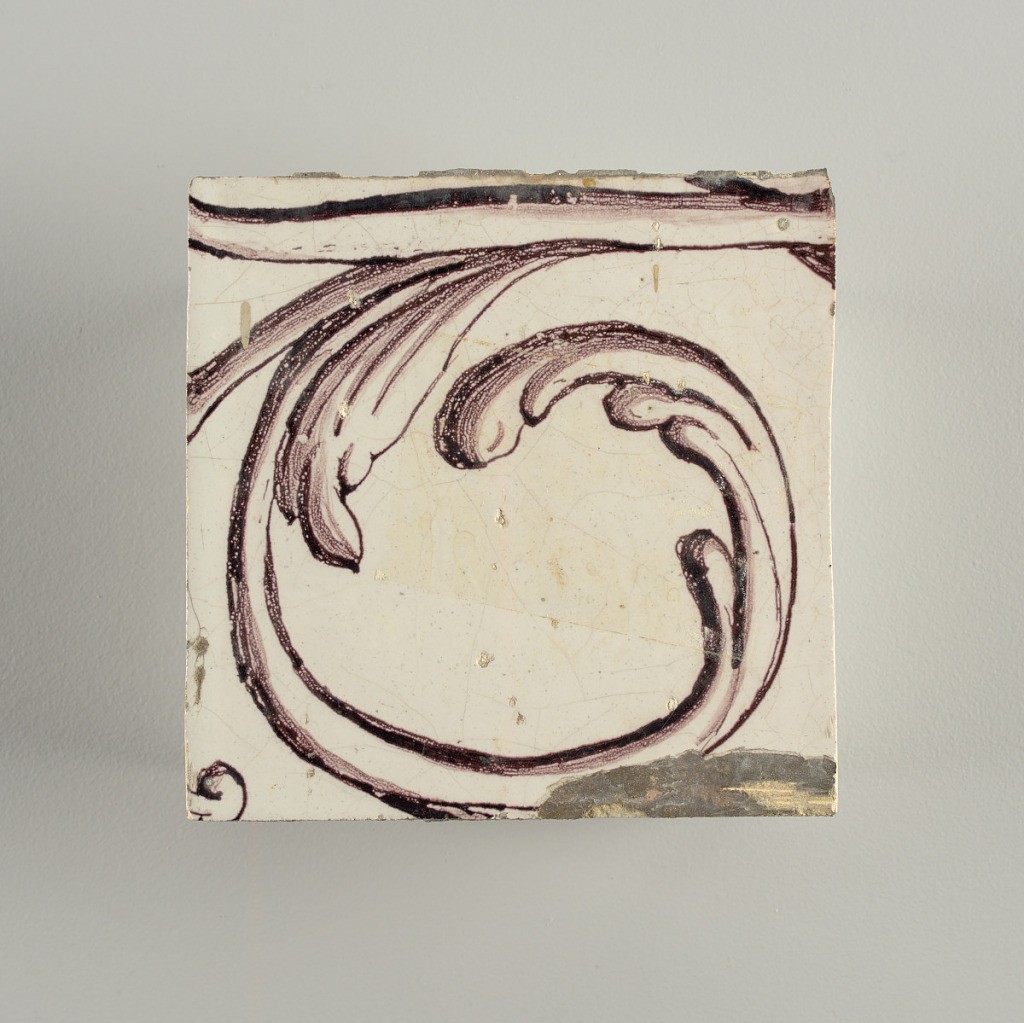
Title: Wall facing
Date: ca. 1725
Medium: tin-glazed earthenware, underglaze
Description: Running design for a frieze or a dado, composed of scrolls of foliage and strapwork, and four repeating motifs--a seated woman in a small upright oval medallion, a putto seated on a rocailled base, and strapwork in axial pattern.  The various panels, A to F, show various repeats of the same design, all being five tiles high and a varying number of tiles wide.